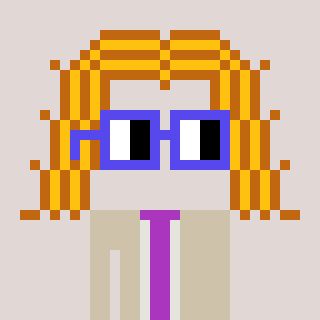
a pixel art character with square blue glasses, a hair-shaped head and a bege-colored body on a warm background